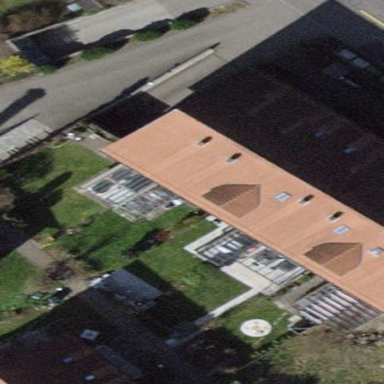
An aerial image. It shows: Terrace building.